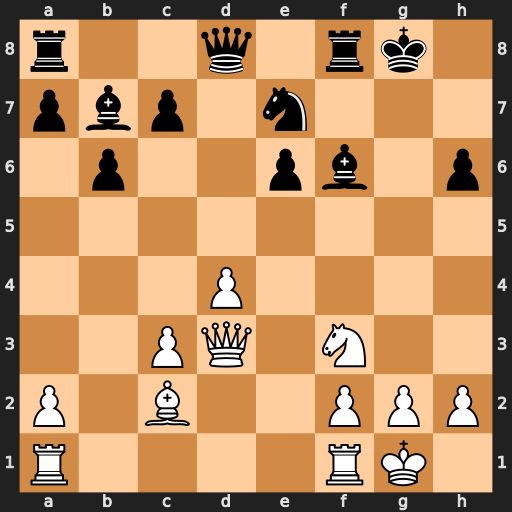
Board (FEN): r2q1rk1/pbp1n3/1p2pb1p/8/3P4/2PQ1N2/P1B2PPP/R4RK1
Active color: w
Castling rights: -
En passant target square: -
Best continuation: Qh7#